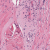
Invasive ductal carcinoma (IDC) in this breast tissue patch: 1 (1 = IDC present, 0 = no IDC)